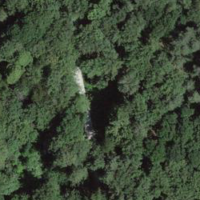
EUNIS habitat code: 53
Species observed at this site:
Cyanistes caeruleus
Fagus sylvatica
Parus major
Troglodytes troglodytes
Erithacus rubecula
Dendrocopos major
Fringilla coelebs
Turdus merula